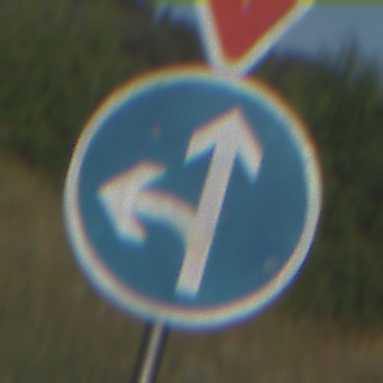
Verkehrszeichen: VorgeschriebeneFahrtrichtungGeradeausOderLinks
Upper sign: VorfahrtGewaehren
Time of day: MorningAfternoon
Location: Outdoor (Nature)
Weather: Clear
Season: NotSpecified
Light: Natural